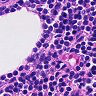
Metastatic tissue present: no